Question: I want to build a simple app for building a tree and I am not sure how I should go about it. Similar to :

Where you can expand and minimize a branch by clicking the node. Now my question is: Is it better to have one surface view and draw the tree to a canvas and check if appropriate areas of the screen have been touched or should each node be its own view?
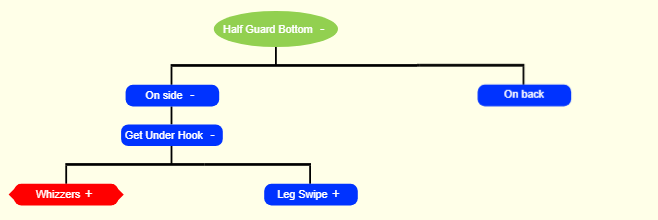
Answer: This question is quite broad and opinion based, but if you really what to display your tree something like in your image, it will probably be easier to go with a SurfaceView or other custom view and render the whole thing yourself.
Note - you do not need a SurfaceView, you can simply create your own custom view by deriving from View class and override the onDraw() method.